Interaction volume radius: 5 \u00c5
Interaction volume height: 30 \u00c5
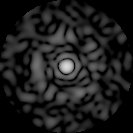
Disorder parameter: 0.8271